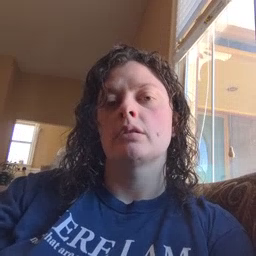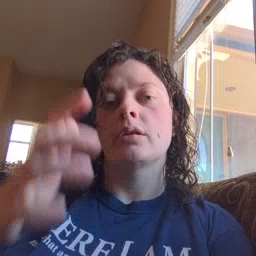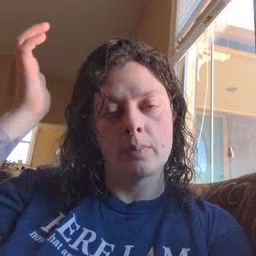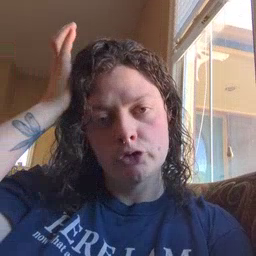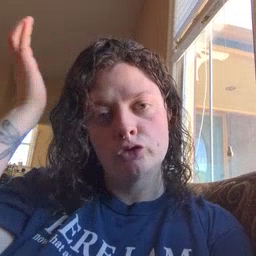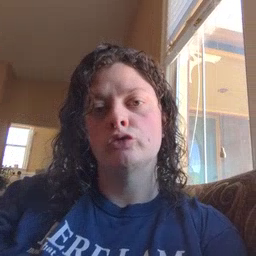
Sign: garbage